Interaction volume radius: 10 \u00c5
Interaction volume height: 10 \u00c5
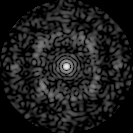
Disorder parameter: 0.7416